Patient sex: F
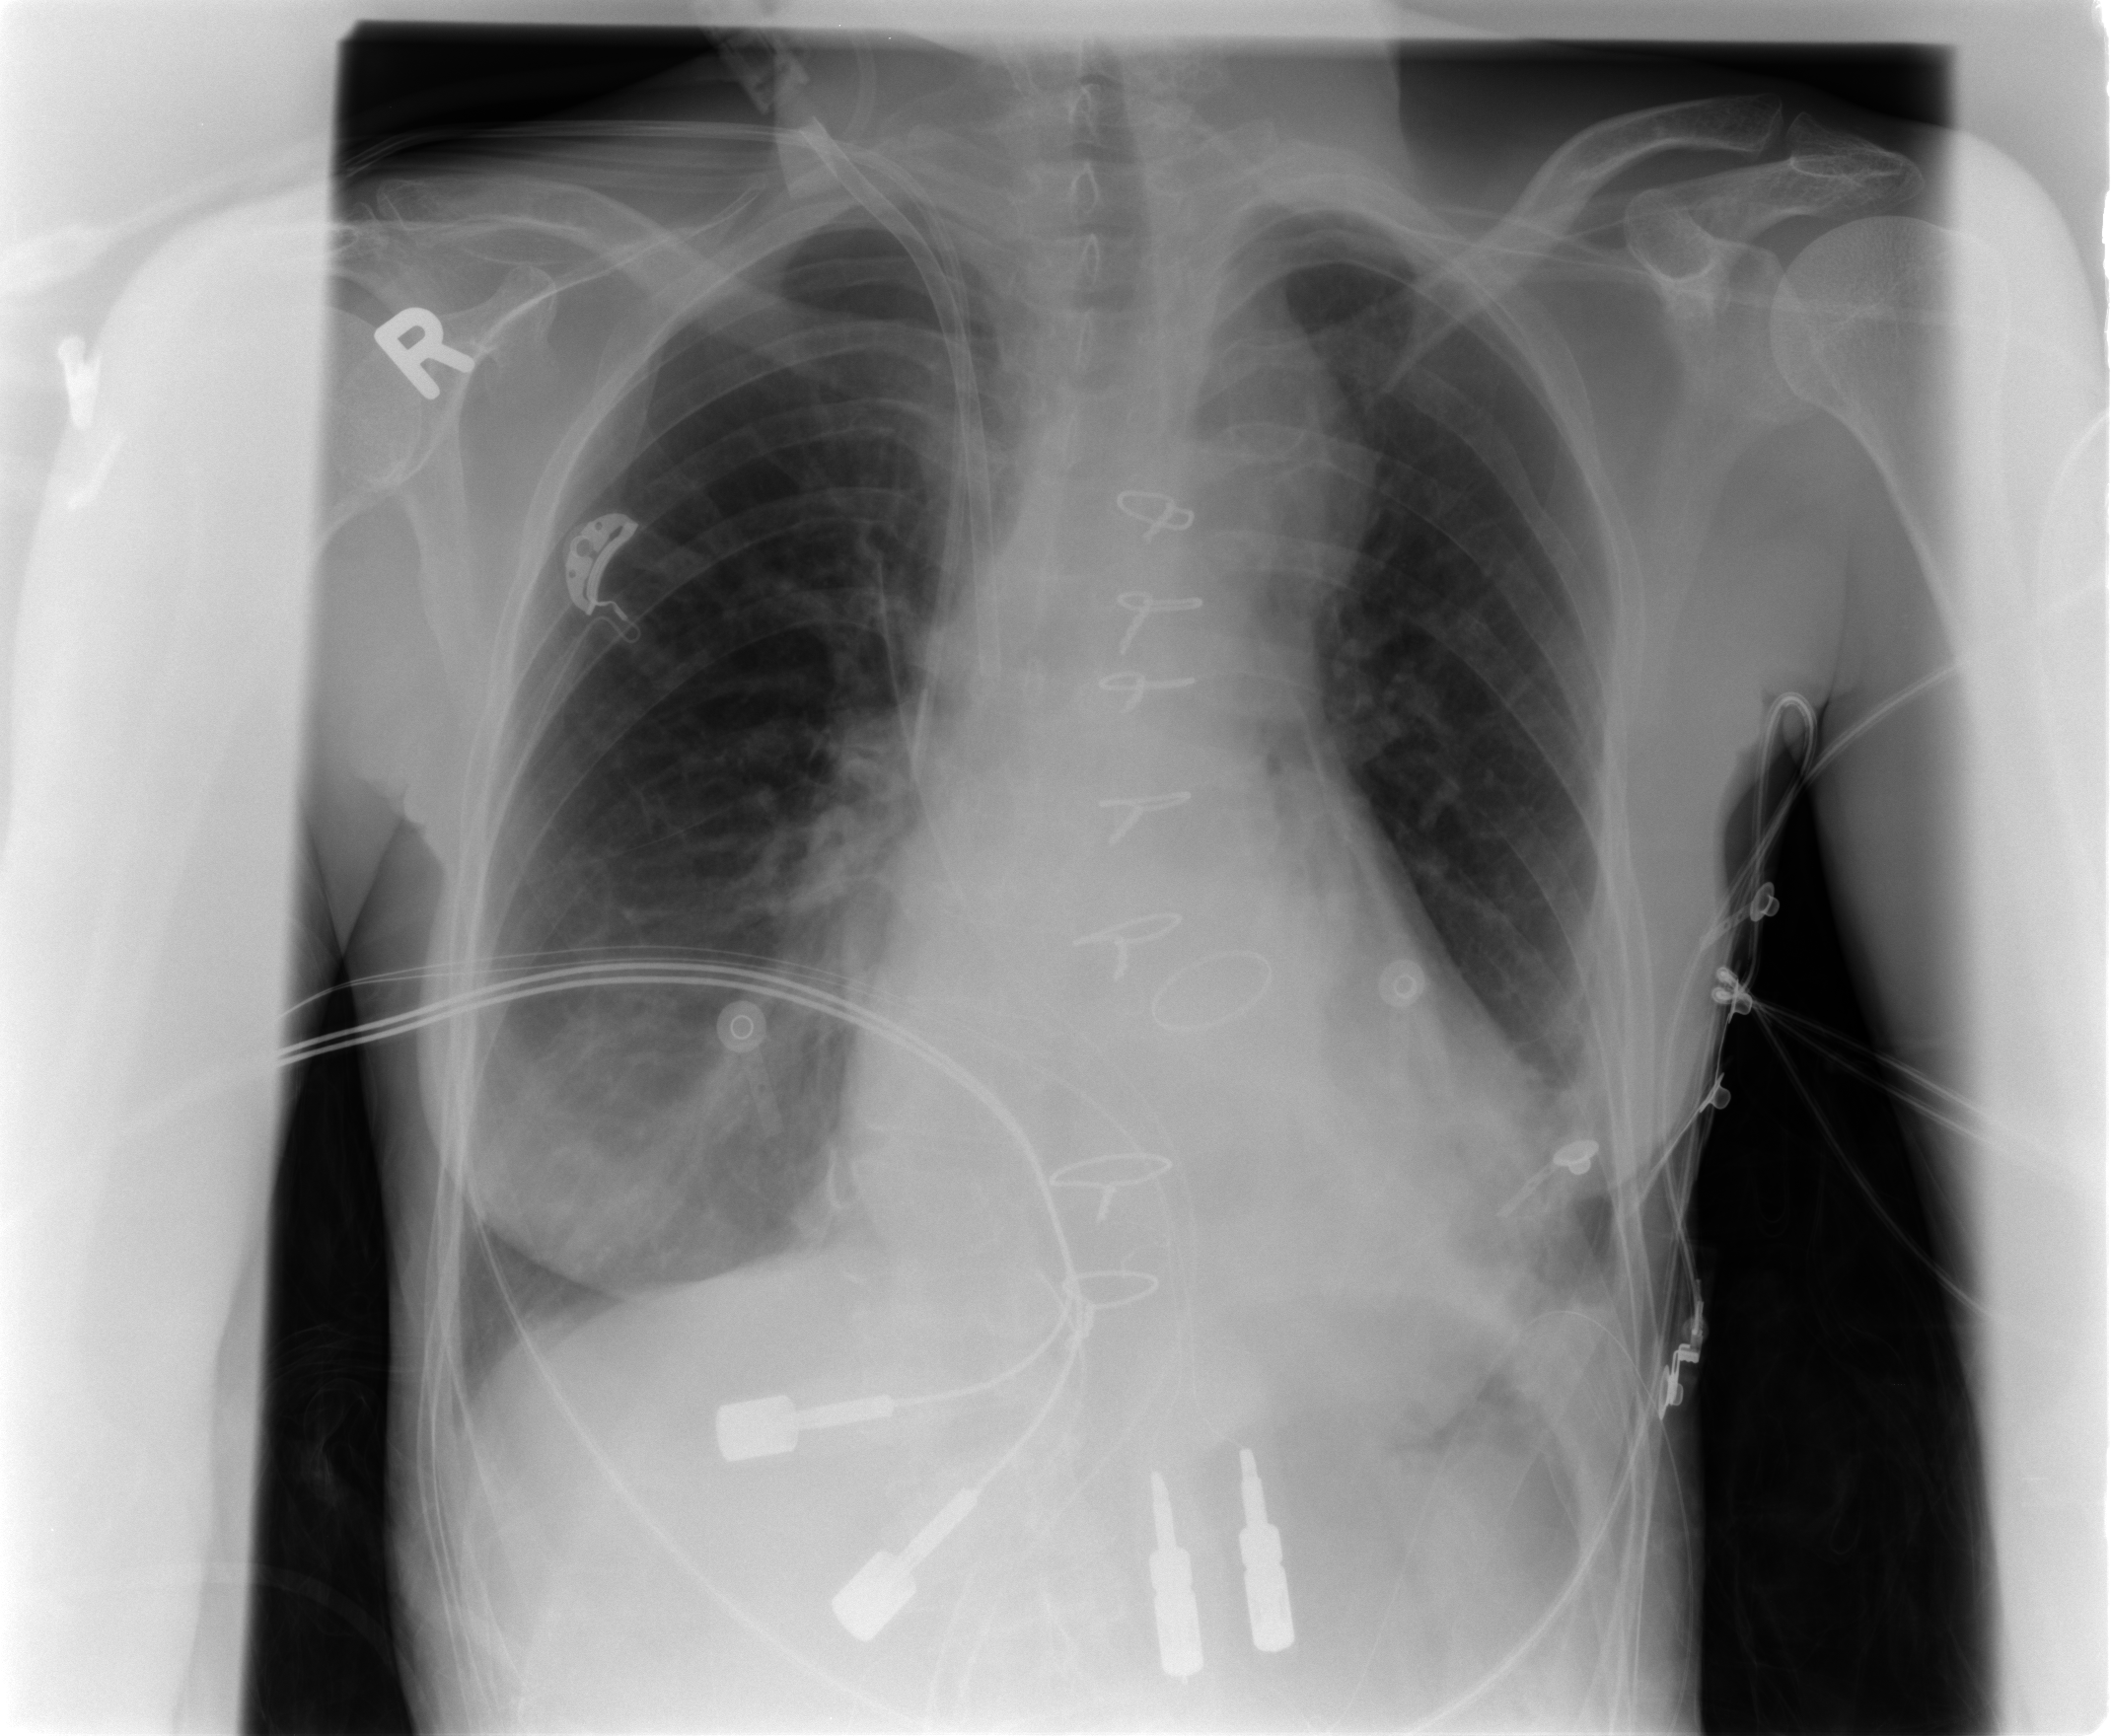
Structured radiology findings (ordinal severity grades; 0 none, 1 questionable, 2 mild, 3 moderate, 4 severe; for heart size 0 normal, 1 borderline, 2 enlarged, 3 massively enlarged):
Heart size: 2
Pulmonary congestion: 1
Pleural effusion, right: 0
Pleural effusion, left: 0
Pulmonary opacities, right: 1
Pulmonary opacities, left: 0
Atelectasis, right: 0
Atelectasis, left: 1